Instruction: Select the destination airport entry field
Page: home
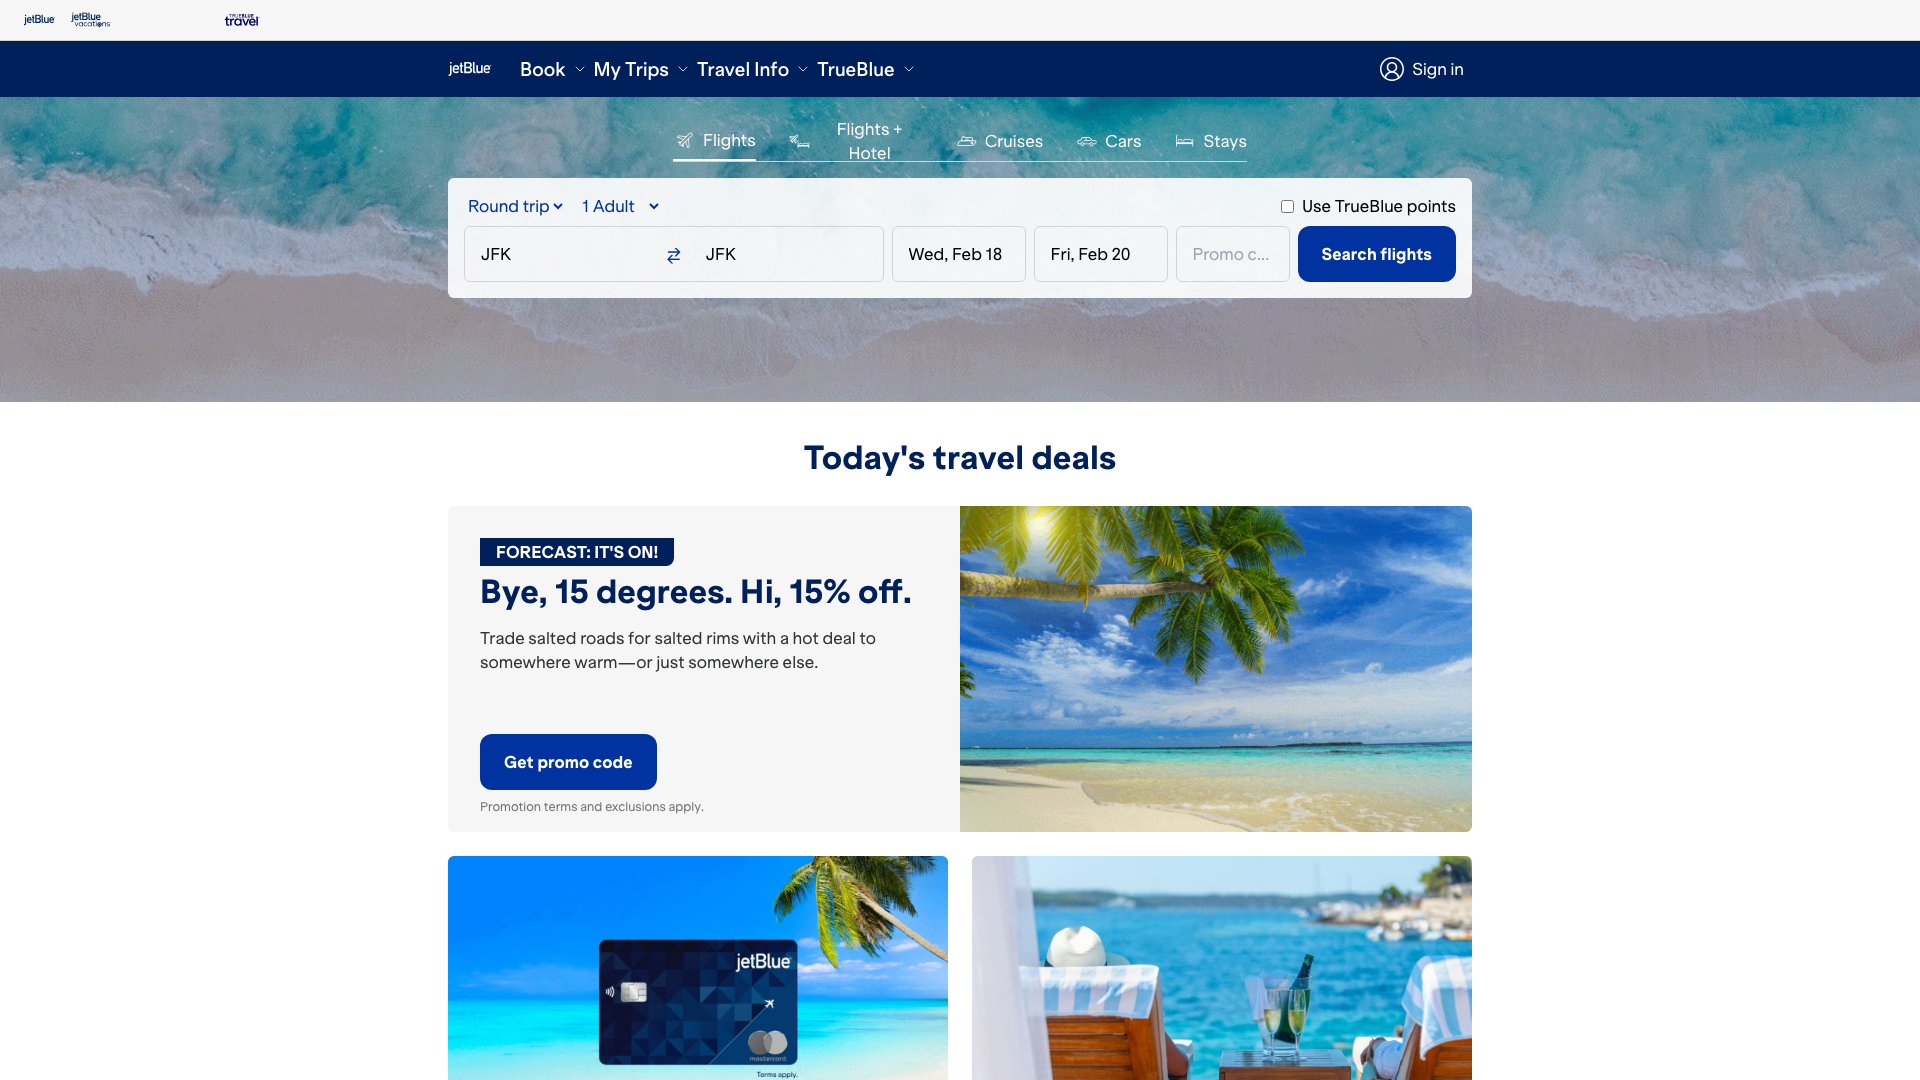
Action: click